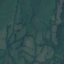
Label: Pasture